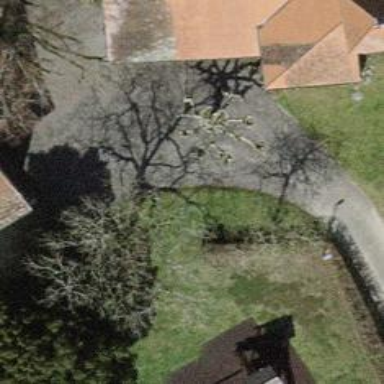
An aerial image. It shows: Deciduous tree with broadleaved leaves.